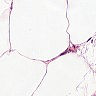
Metastatic tissue present: no